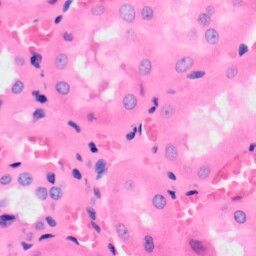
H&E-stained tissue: Kidney